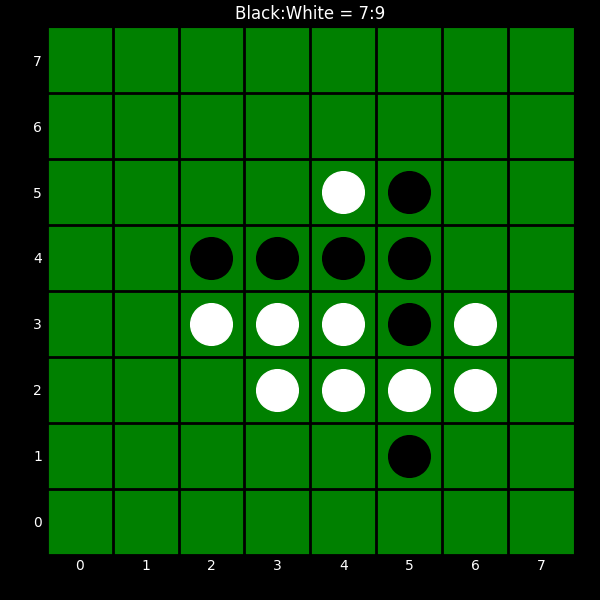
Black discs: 7
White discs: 9